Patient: sex M, age 73
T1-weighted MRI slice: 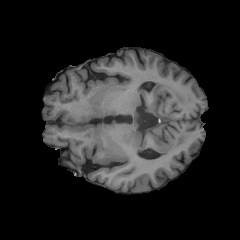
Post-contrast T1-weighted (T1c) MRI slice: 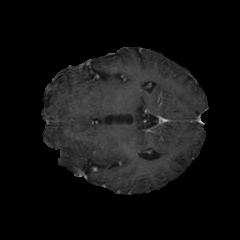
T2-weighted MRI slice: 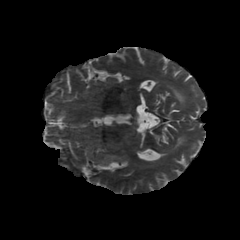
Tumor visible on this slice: yes
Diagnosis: Glioblastoma, IDH-wildtype
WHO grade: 4